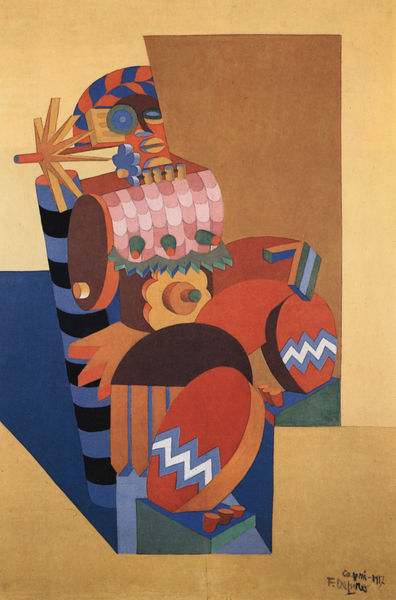
Titel: La grande selvaggia
Künstler: Fortunato Depero
Standort: Zürich.
Institution: (Privatbesitz)
Schlagwörter: blau, flügel, schatten, weiß, gelb, grün, kubismus, ocker, blume, braun, bunt, mund, orange, schwarz, rot, beige, flächig, arme, augen, gesicht, mensch, signatur, figur, rosa, oval, schuppen, beine, hellblau, schrift, papier, abstrakt, farben, fläche, flächen, modern, formen, gestreift, streifen, collage, futurismus, eckig, rechteck, plastisch, kreise, süsses, karton, zacken, zickzack, ostern, schtten, spielzeug, drehkreuz, konstruktivismus, spindel, rohr, gezackt, eier, zahnrad, liniens, abstakt, augn, osterei, blühte, ostereier, schokolade, depero, pralinen, süssigkeiten, treigen